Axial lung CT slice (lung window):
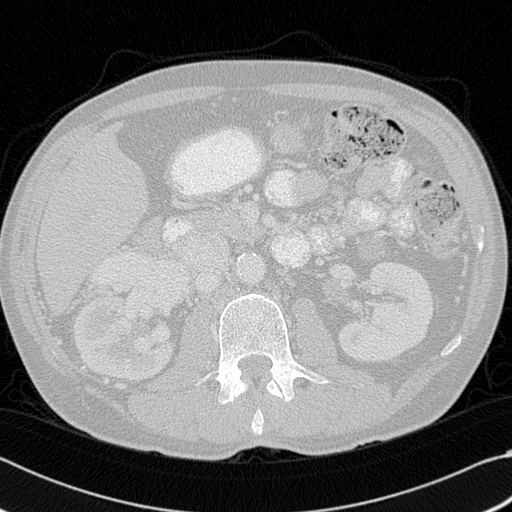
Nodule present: no